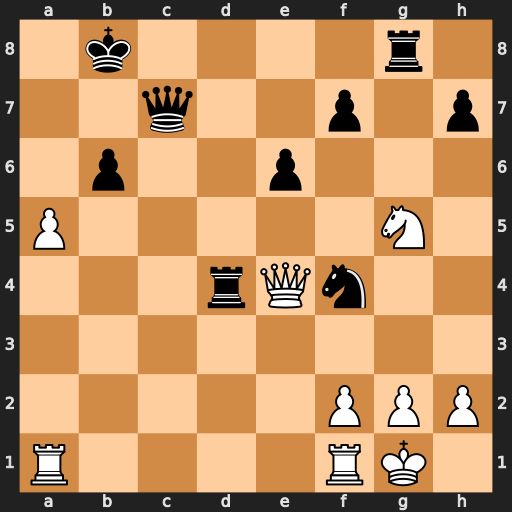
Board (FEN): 1k4r1/2q2p1p/1p2p3/P5N1/3rQn2/8/5PPP/R4RK1
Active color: w
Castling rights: -
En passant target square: -
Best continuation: axb6 Rxe4 bxc7+